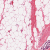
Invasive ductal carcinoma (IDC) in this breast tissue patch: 0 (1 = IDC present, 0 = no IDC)